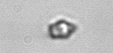
Label: Heterocapsa_rotundata